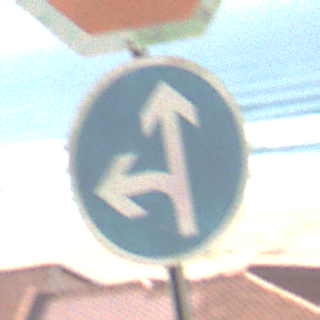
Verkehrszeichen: VorgeschriebeneFahrtrichtungGeradeausOderLinks
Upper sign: Stop
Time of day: MorningAfternoon
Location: Outdoor (Urban)
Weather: Clear
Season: NotSpecified
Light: Natural